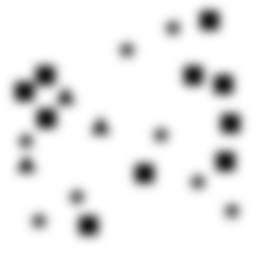
Squares: 10
Triangles: 3
Stars: 8
Total shapes: 21